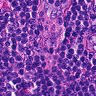
Metastatic tissue present: no